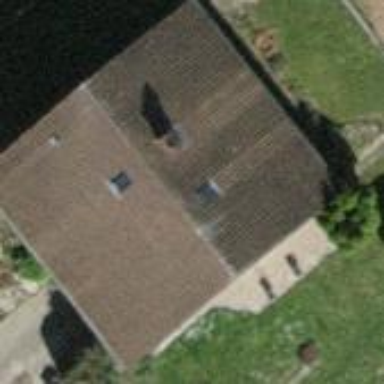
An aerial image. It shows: Building with tiled roof.